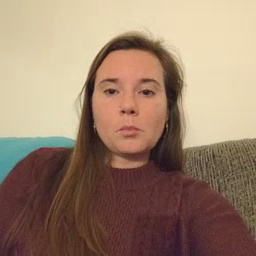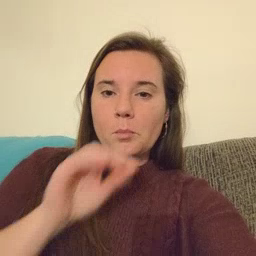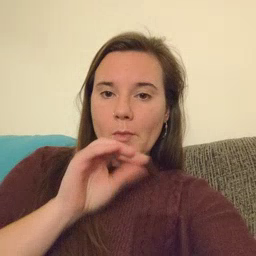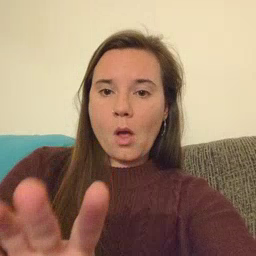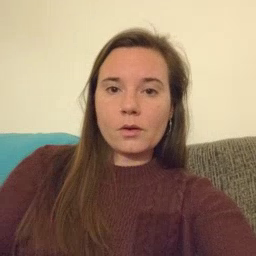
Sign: blow